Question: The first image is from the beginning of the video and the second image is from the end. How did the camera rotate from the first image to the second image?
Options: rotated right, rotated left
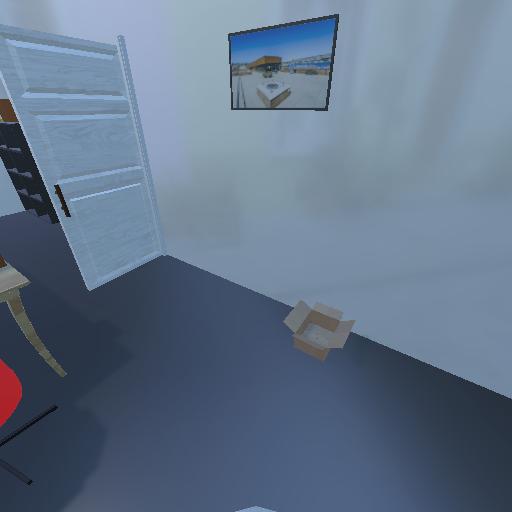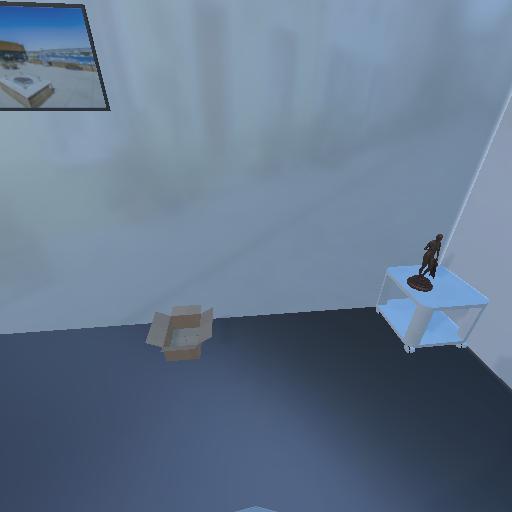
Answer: rotated right